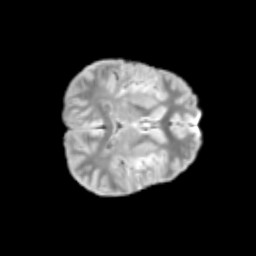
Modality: T2w
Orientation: axial
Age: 12
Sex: female
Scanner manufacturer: siemens
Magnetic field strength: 3 T
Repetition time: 3.8 s
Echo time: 0.07 s